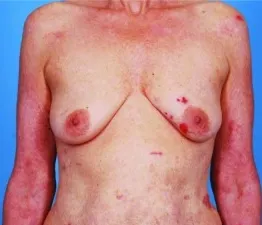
Patient photographs prior to completion mastectomy.
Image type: medical_photograph (other_medical_photograph)